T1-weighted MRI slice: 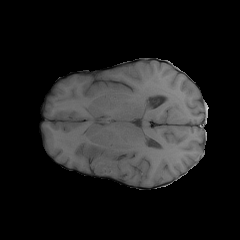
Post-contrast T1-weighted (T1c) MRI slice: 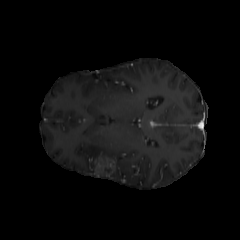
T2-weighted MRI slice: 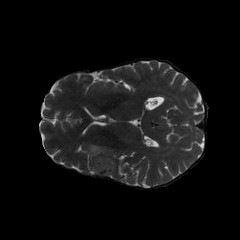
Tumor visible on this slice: yes